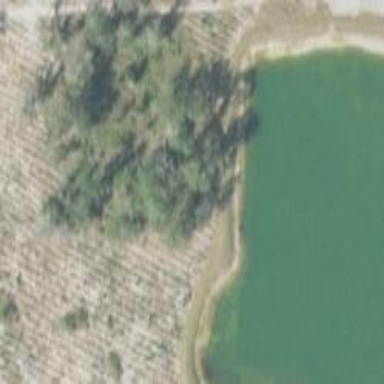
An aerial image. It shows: Swamp in wetland area.